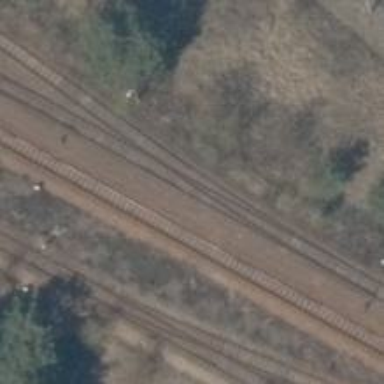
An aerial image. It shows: Abandoned railway yard.